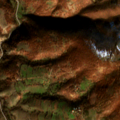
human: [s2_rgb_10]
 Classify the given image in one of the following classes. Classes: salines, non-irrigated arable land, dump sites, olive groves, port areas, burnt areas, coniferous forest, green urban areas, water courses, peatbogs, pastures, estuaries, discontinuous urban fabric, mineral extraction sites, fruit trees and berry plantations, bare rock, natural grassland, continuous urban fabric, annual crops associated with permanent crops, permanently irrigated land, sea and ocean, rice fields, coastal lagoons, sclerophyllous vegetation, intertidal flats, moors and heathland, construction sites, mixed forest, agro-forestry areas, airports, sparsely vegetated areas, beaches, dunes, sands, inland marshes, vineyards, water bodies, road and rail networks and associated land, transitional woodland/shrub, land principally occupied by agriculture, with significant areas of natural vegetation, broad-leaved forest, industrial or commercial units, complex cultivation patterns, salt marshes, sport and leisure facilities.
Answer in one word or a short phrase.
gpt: land principally occupied by agriculture, with significant areas of natural vegetation, broad-leaved forest, transitional woodland/shrub